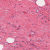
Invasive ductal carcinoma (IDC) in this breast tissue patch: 0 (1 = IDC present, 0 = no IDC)